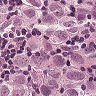
Metastatic tissue present: yes